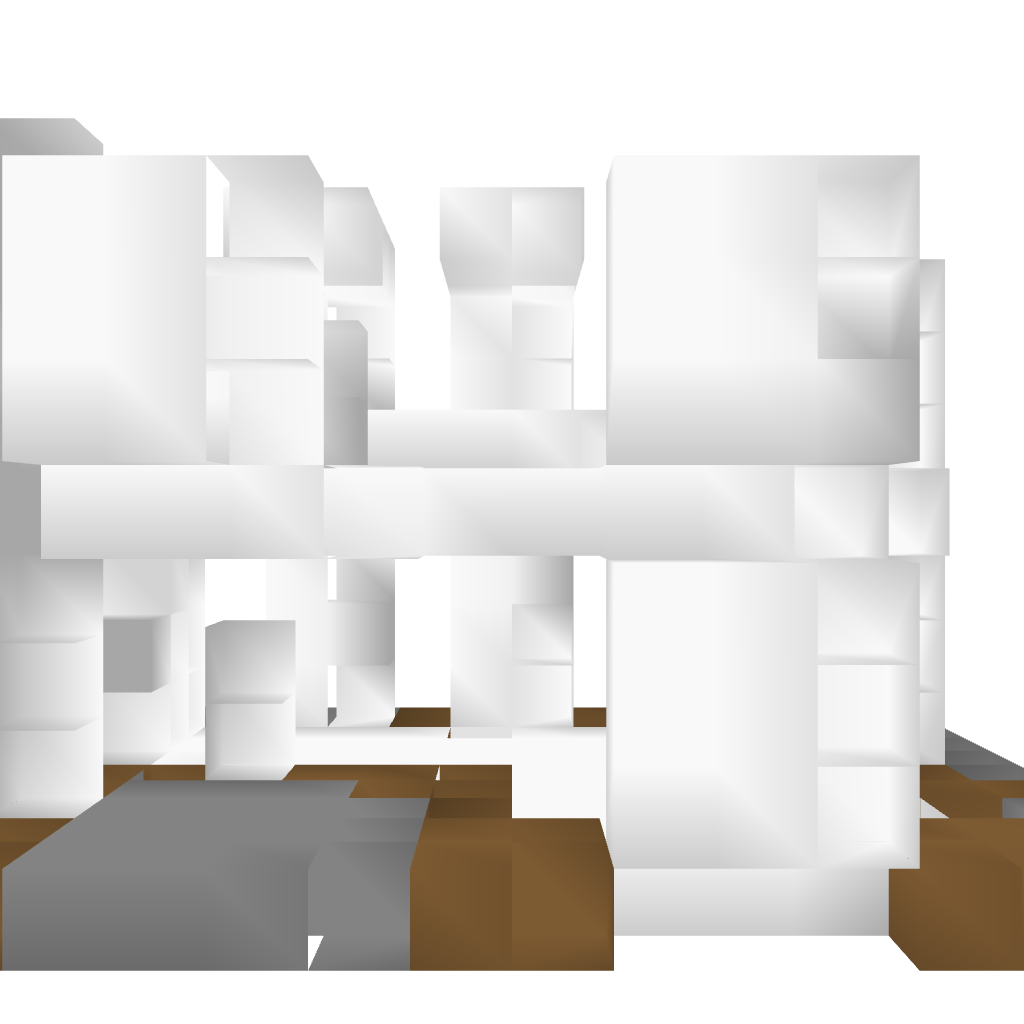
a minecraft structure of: Modern House #5 bad low quality